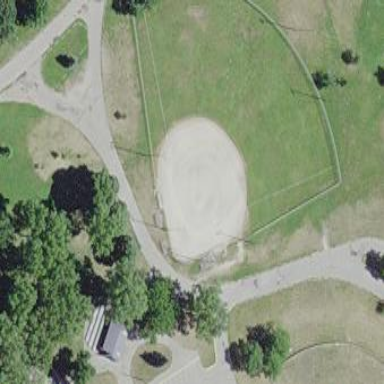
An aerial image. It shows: Baseball pitch for leisure land activities.